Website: home-depot
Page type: orders-overview
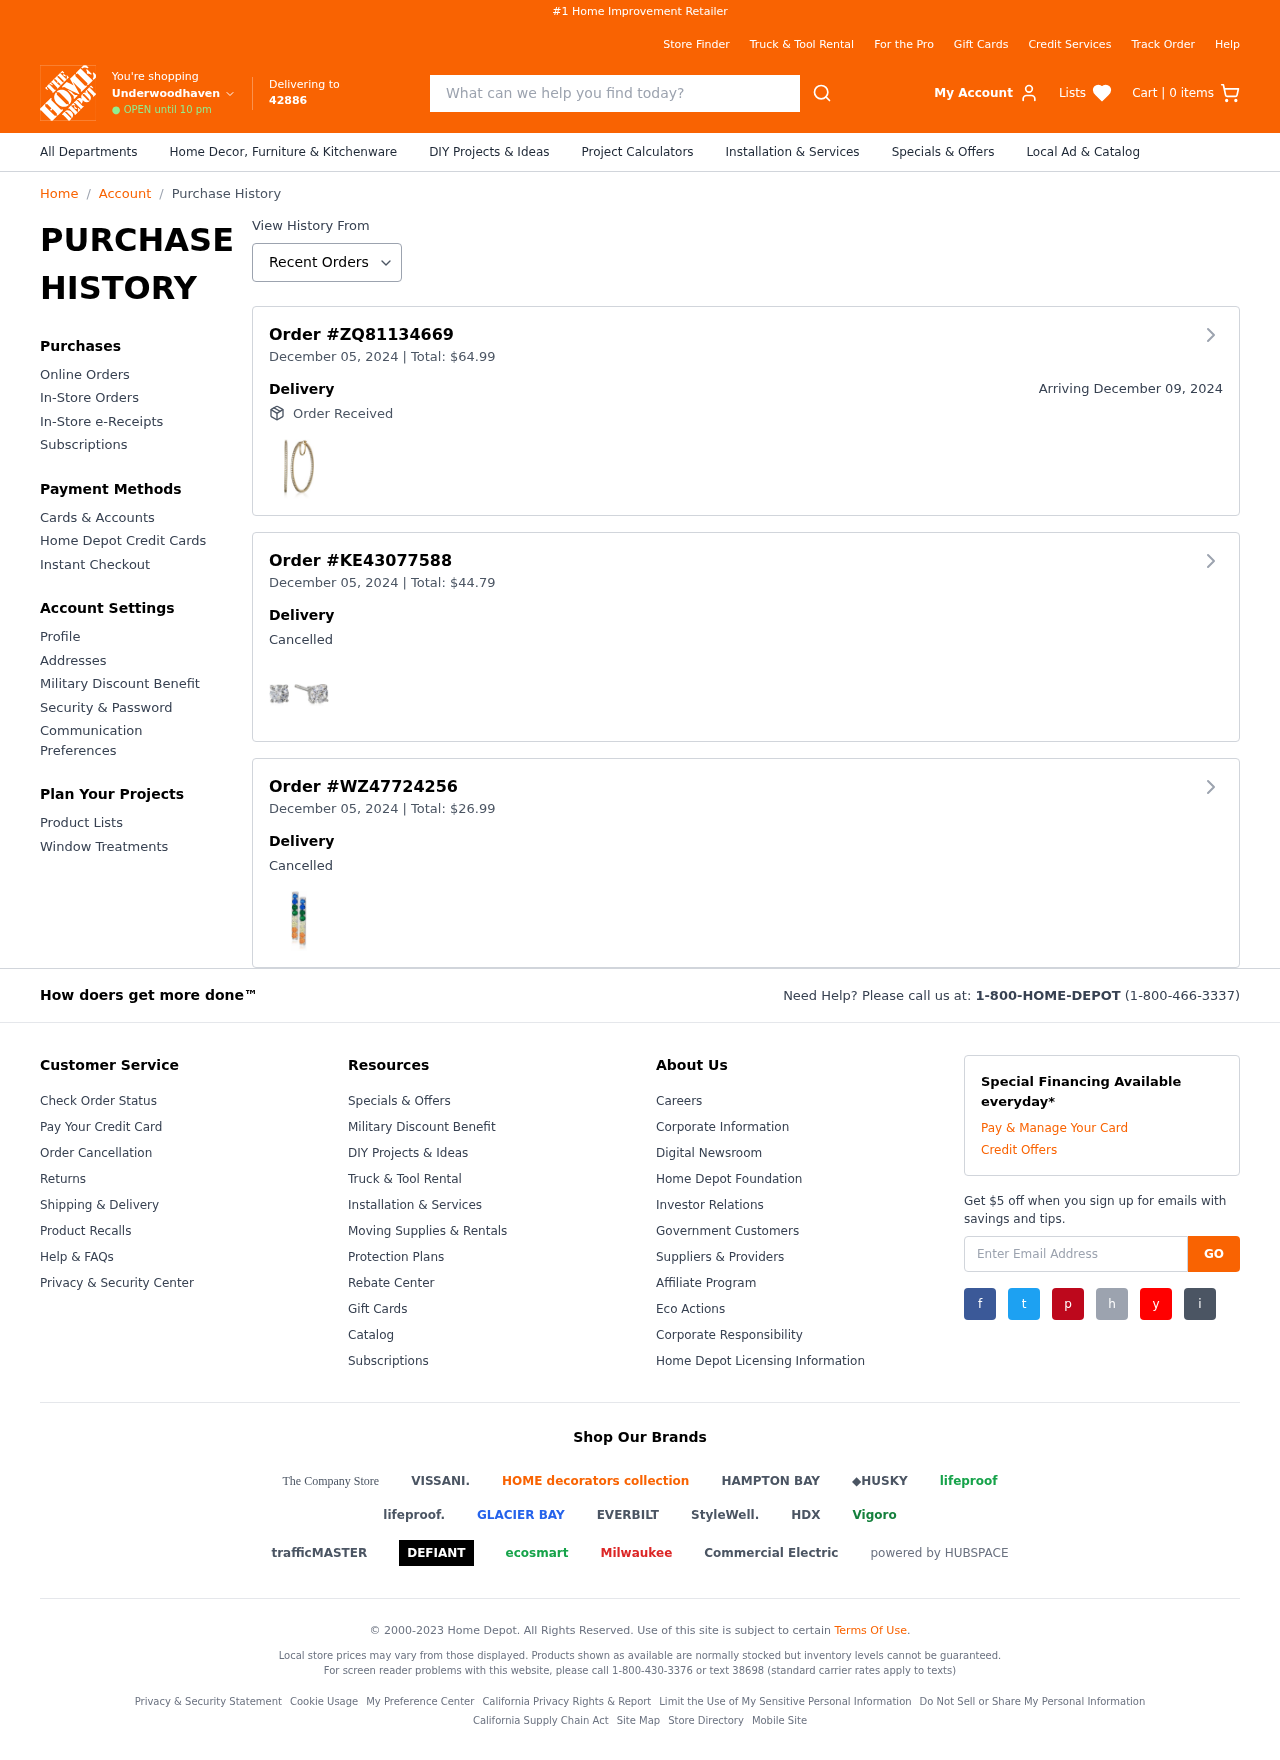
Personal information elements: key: PII_CITY
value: Underwoodhaven
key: PII_POSTCODE
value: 42886
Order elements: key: ORDER_NUM_ITEMS
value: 0
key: ORDER_ID
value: ZQ81134669
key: ORDER_DATE
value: December 05, 2024
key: ORDER1_TOTAL
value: $64.99
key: ORDER_DELIVERY_DATE
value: December 09, 2024
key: ORDER2_ID
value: KE43077588
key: ORDER2_DATE
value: December 05, 2024
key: ORDER2_TOTAL
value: $44.79
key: ORDER3_ID
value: WZ47724256
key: ORDER3_DATE
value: December 05, 2024
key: ORDER3_TOTAL
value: $26.99
Search elements: key: HEADER_SEARCH
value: What can we help you find today?